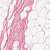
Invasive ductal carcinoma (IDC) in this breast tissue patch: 0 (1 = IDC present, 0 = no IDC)